Field crop: maize
Growth stage: 2
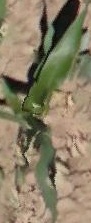
Species: maize